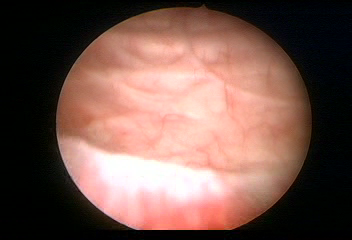
Modality: WLC
Class: Normal mucosa
Bladder cancer association: No